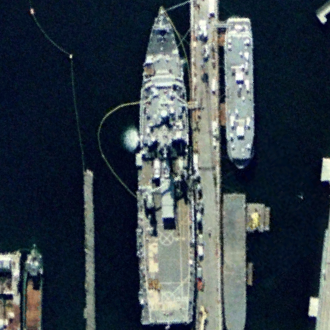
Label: combat